Question: I'm using Python's openpyxl package to read contents from an excel file and I'm storing cell values and their parent values in a dictionary. Cells that are not bold are considered 'Tasks' and cells that are bold are considered 'Summaries'.
Here is an example of an Excel file I'm trying to read:

For each task, I want to store the task name and its summaries (as a list) in a dictionary. For example, in the example excel file, Task 4 would be stored with the name 'Task 4' and its summaries would be ['First Summary', 'Nested Summary 2']. I calculate the nested parent summaries based on the leading spaces.
My issue is that in the while loop, the summaries list is calculating correctly whereas when I print all the task names and summaries in my dictionary, the summaries are wrong.
'''
from openpyxl import load_workbook
wb = load_workbook(filename='example.xlsx')
sheet = wb['Sheet1']
tasks = {}
task_summaries = []
curr_left_spaces = -1
i = 2
current_cell = sheet[f'A{i}']
while current_cell.value:
if current_cell.font.bold:
# calculate number of leading spaces to determine nesting level
left_spaces = num_left_spaces(current_cell.value)
curr_summary = current_cell.value.strip()
if left_spaces > curr_left_spaces:
task_summaries.append(curr_summary)
curr_left_spaces = left_spaces
elif left_spaces < curr_left_spaces:
task_summaries = [curr_summary]
curr_left_spaces = left_spaces
else:
assert (left_spaces == curr_left_spaces)
task_summaries.pop()
task_summaries.append(curr_summary)
else:
task_name = current_cell.value.strip()
# prints correct task_summaries list here
print(task_name, task_summaries)
tasks[task_name] = task_summaries
i += 1
current_cell = self.sheet[f'A{i}']
for name, summary in tasks.items():
print(name, summary) # summary is incorrect here
'''
Expected results:
'''
Task 1 ['First Summary']
Task 2 ['First Summary', 'Nested Summary 1']
Task 3 ['First Summary', 'Nested Summary 1']
Task 4 ['First Summary', 'Nested Summary 2']
Task 5 ['Second Summary']
Task 6 ['Second Summary']
Task 1 ['First Summary']
Task 2 ['First Summary', 'Nested Summary 1']
Task 3 ['First Summary', 'Nested Summary 1']
Task 4 ['First Summary', 'Nested Summary 2']
Task 5 ['Second Summary']
Task 6 ['Second Summary']
'''
Actual results:
'''
Task 1 ['First Summary']
Task 2 ['First Summary', 'Nested Summary 1']
Task 3 ['First Summary', 'Nested Summary 1']
Task 4 ['First Summary', 'Nested Summary 2']
Task 5 ['Second Summary']
Task 6 ['Second Summary']
Task 1 ['First Summary', 'Nested Summary 2']
Task 2 ['First Summary', 'Nested Summary 2']
Task 3 ['First Summary', 'Nested Summary 2']
Task 4 ['First Summary', 'Nested Summary 2']
Task 5 ['Second Summary']
Task 6 ['Second Summary']
'''
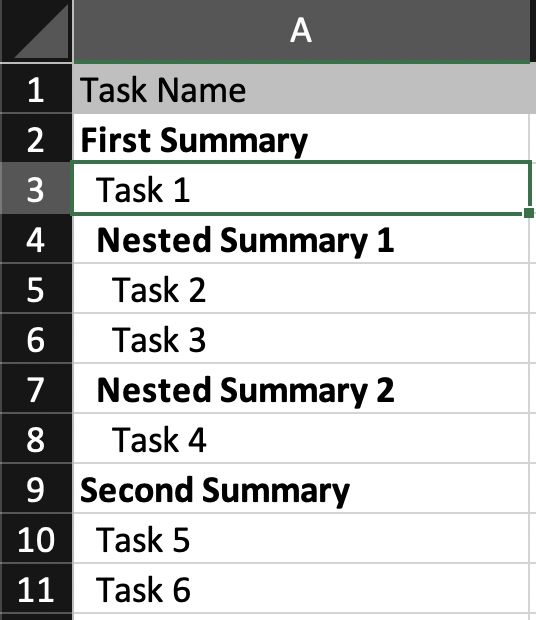
Answer: Your problem is that you are using the same 'task_summaries' list for all entries and adding the new tasks to the dict with their values referencing to that same list.
So in the end all entries' values are the list '['First Summary', 'Nested Summary 2']', and only then, at task 5, you do 'task_summaries = [curr_summary]' which creates a new object for 'task_summaries' and now the last two tasks are referencing that same list.
What you need to do is give each entry a new list, so change this line:
'''
tasks[task_name] = task_summaries
'''
to:
'''
tasks[task_name] = list(task_summaries)
'''
A simpler example to demonstrate:
'''
>>> l = [1, 2]
>>> d = {}
>>> d['a'] = l # 'a' gets a reference to l
>>> l[0] = 3 # so that changes 'a's value too
>>> print(l)
[3, 2]
>>> print(d)
{'a', [3, 2]}
>>> d['a'] = list(l) # now 'a' gets a new copy of l
>>> l[0] = 4 # so that shouldn't affect him
>>> print(l)
[4, 2]
>>> print(d)
{'a', [3, 2]}
'''